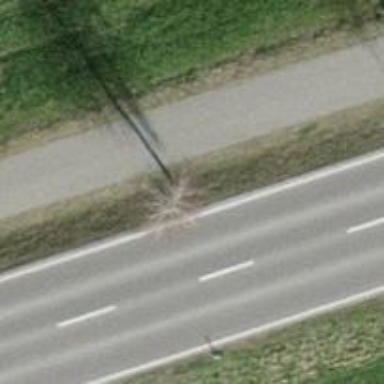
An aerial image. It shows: Avenue of trees.